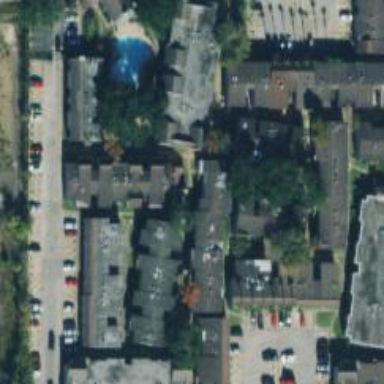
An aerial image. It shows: Residential area with apartments.